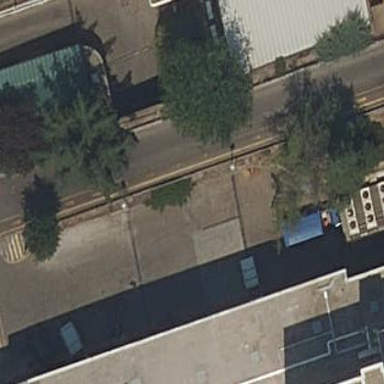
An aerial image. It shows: Parking area with concrete surface.